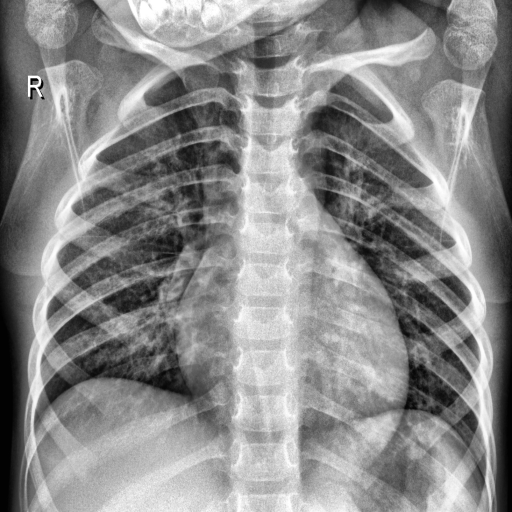
Finding: NORMAL